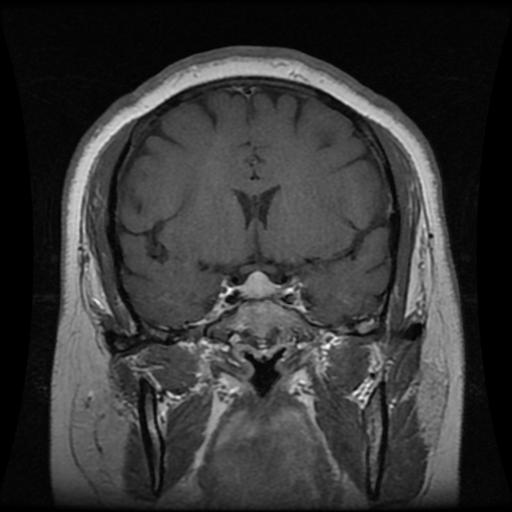
Label: pituitary